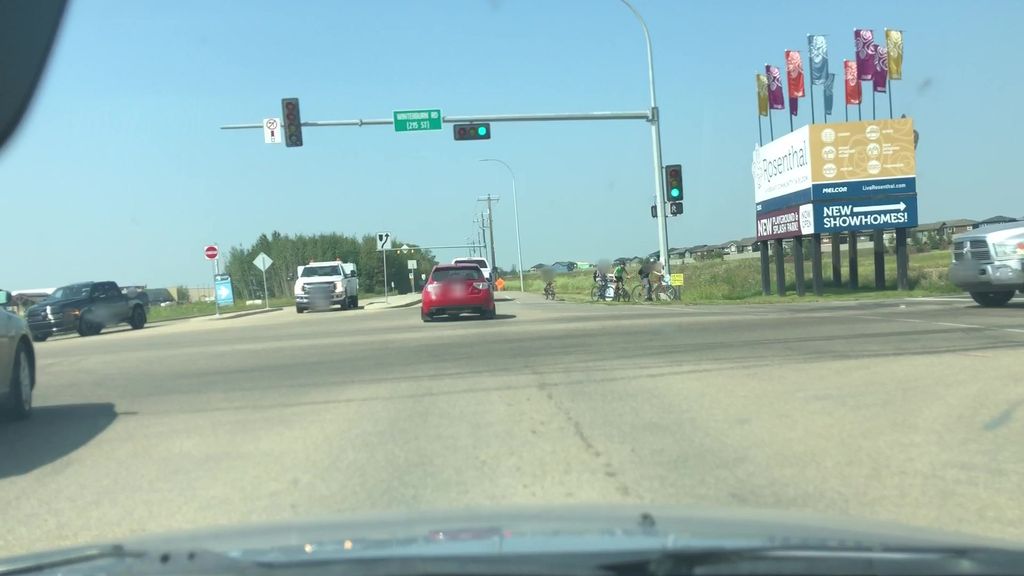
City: edmonton